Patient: sex M, age 63
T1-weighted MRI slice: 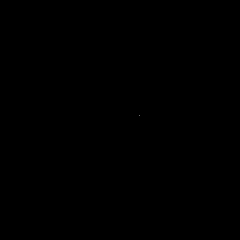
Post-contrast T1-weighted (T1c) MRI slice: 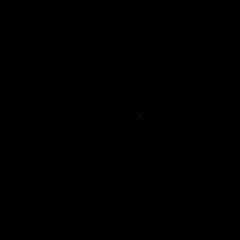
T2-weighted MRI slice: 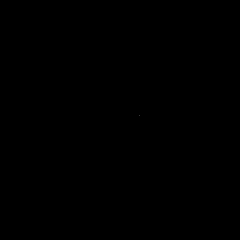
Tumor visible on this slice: no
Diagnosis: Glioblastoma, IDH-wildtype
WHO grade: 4